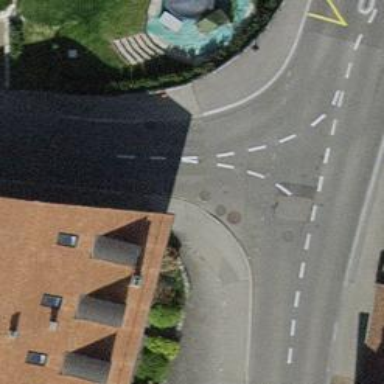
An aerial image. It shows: Unmarked road crossing.